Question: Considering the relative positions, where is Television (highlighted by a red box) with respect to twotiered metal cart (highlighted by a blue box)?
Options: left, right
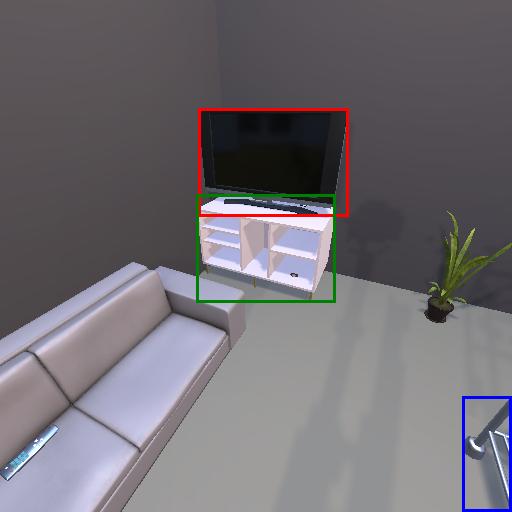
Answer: left